Question: How would I go about making the following animation for my form submissions?
(I figured instead of typing it, I would create a visual.)

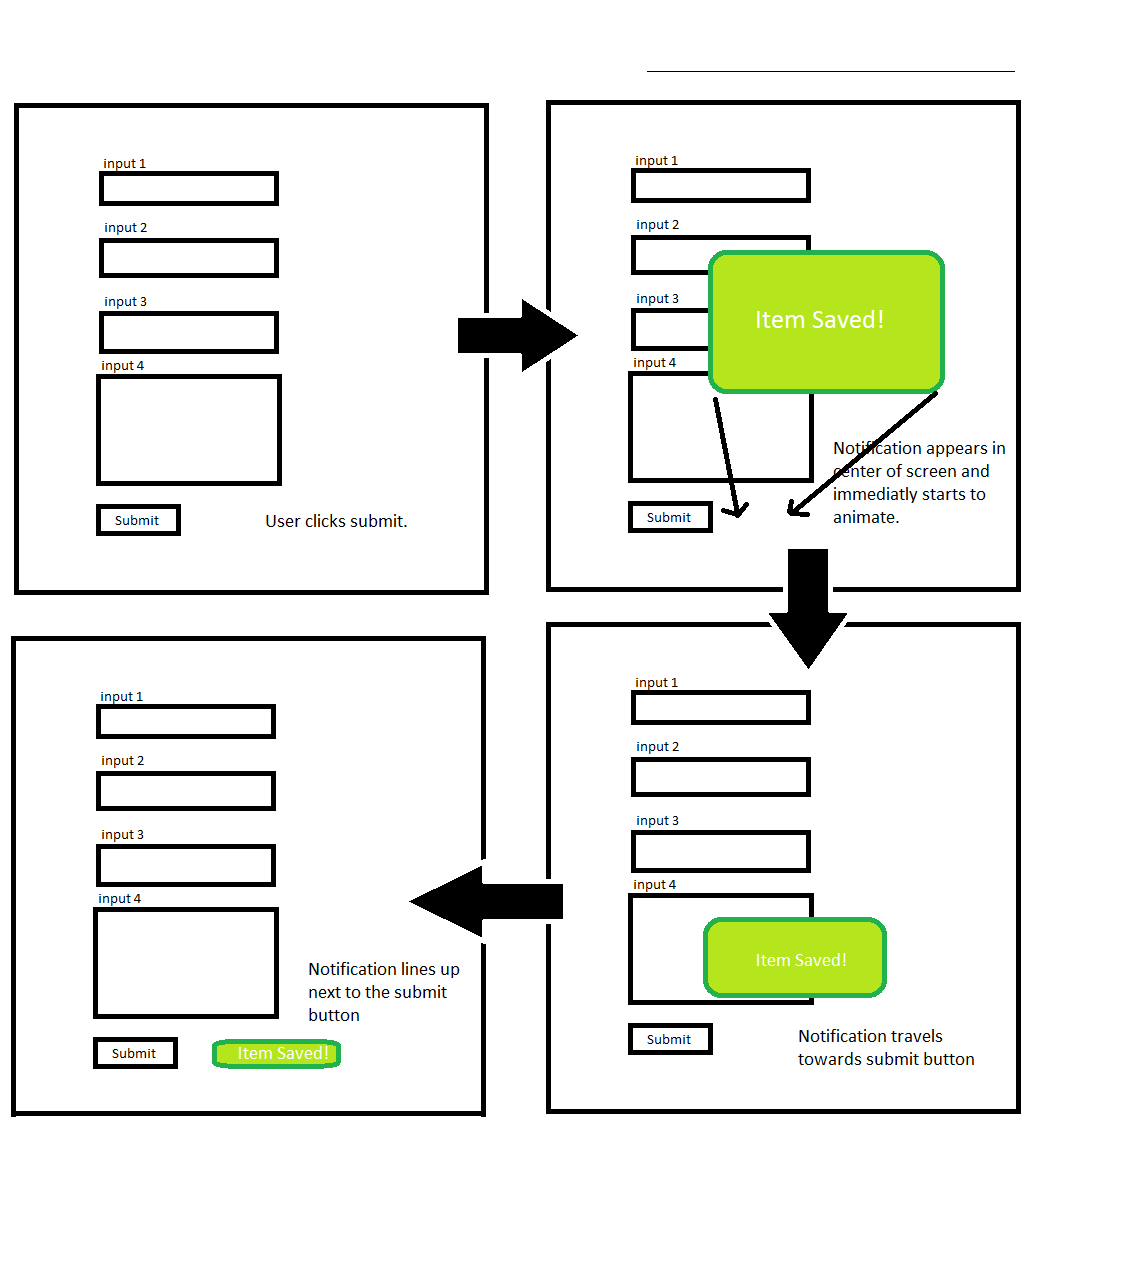
Answer: Here's Andy's idea refined with horizontal centering.
HTML:
'''
<form><div id="message"></div>
<input> Label 1<br/><br/>
<input> Label 2<br/><br>
<textarea>Larger text area</textarea><br/><br/>
<textarea>And another</textarea><br/><br/>
<button type="button">Submit</button>
'''
CSS:
'''
form {
position:relative;
width:500px;}
#message {
position:absolute;
display:none;
height:100px;
width:200px;
border: 1px gray solid;
background-color:lime;
font-size: 1.4em;
line-height:100px;
text-align:center;
border-radius: 5px;
bottom: 100px;}
'''
Centering function:
'''
(function($) {
$.fn.extend({
center: function() {
return this.each(function() {
var left = ($(window).width() - $(this).outerWidth()) / 2;
$(this).css({
position: 'absolute',
margin: 0,
left: (left > 0 ? left : 0) + 'px'
});
});
}
});})(jQuery);
'''
Call center:
'''
$("#message").center();
'''
Click function:
'''
$("button").click(function() {
var msg = $("#message");
msg.text("Item saved!")
msg.hide()
msg.stop(true, true).fadeIn('slow').animate({
"bottom": "4px",
"height": "17px",
"font-size": "1em",
"left": "80px",
"line-height": "17px",
"width": "100px"
}).delay(2000).fadeOut('slow').css({
"height": "100px",
"width": "200px",
"font-size": "1.4em",
"line-height": "100px",
"bottom": "100px"
}).center();});
'''
<URL>